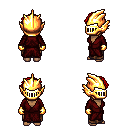
a pixel art fantasy rpg character, female body template, human, dark skin, red robe, robe skirt, red curly afro hairstyle, gold helm, gold gloves, four views (front, back, left, right), 2x2 character sprite sheet, small pixel art, hard edges, no anti-aliasing